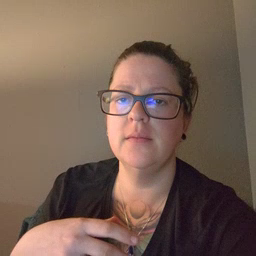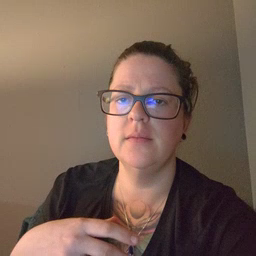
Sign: cut